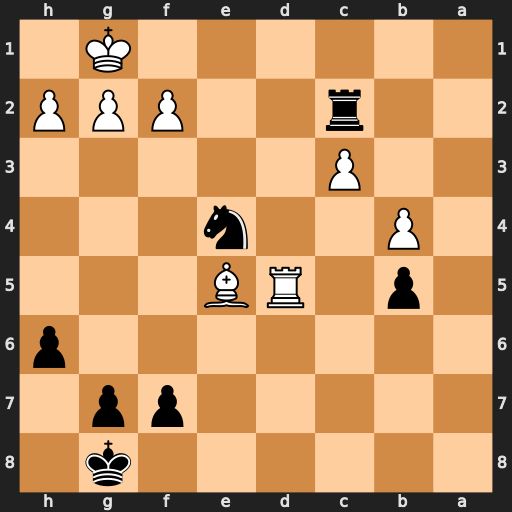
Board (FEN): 6k1/5pp1/7p/1p1RB3/1P2n3/2P5/2r2PPP/6K1
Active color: b
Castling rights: -
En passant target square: -
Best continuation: Rc1+ Rd1 Rxd1#